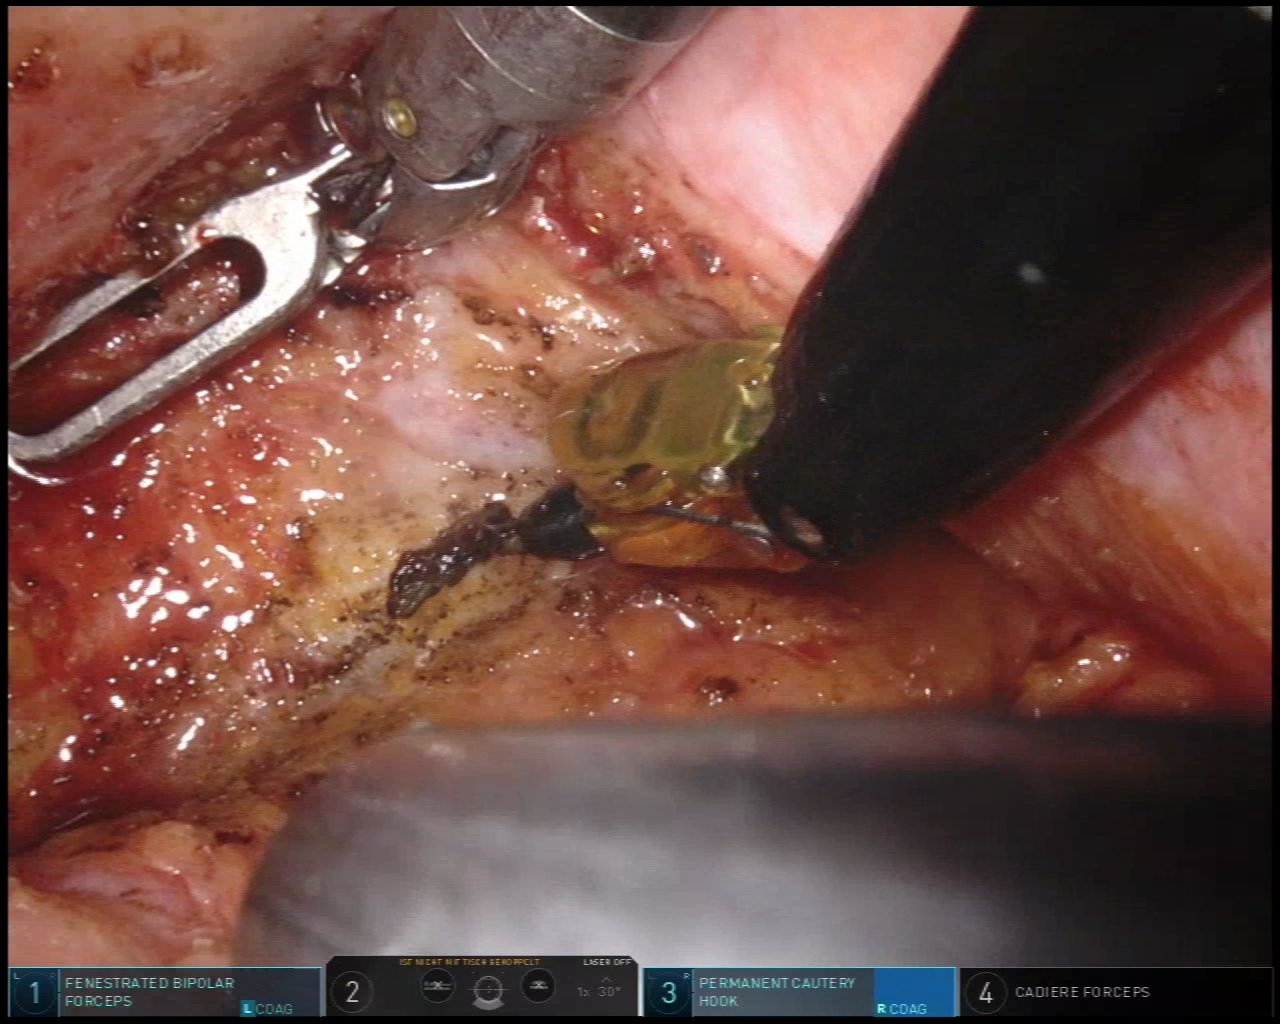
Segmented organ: vesicular_glands
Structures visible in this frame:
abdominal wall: no
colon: no
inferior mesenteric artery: no
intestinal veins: no
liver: no
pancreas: no
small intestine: no
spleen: no
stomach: no
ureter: no
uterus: no
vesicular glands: yes